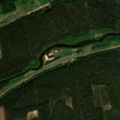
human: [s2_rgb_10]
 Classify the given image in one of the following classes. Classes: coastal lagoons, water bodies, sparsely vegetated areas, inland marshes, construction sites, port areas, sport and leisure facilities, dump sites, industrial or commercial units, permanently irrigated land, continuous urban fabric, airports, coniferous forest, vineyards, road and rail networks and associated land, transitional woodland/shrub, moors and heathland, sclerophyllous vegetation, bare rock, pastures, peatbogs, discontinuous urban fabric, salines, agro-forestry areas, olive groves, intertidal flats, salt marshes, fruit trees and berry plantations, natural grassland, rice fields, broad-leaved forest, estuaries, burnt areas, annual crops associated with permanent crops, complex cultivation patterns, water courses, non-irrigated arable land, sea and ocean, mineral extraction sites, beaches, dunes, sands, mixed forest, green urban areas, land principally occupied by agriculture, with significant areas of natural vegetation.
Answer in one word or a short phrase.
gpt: complex cultivation patterns, land principally occupied by agriculture, with significant areas of natural vegetation, coniferous forest, transitional woodland/shrub